Field crop: tomato
Growth stage: 1
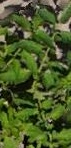
Species: tomato